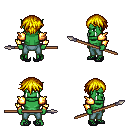
a pixel art fantasy rpg character, male body template, orc, green skin, gold arm armor, teal pants, blonde short bangs hairstyle, ghillies, spear, four views (front, back, left, right), 2x2 character sprite sheet, small pixel art, hard edges, no anti-aliasing